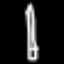
Label: pencil